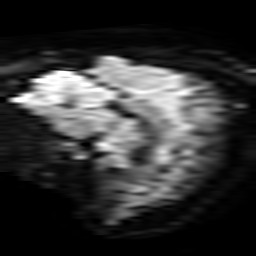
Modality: TRACE
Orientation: sagittal
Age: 47
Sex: female
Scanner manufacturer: philips
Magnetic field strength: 3 T
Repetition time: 3.763 s
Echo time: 0.06039 s